Question: I am trying to get a better understanding of relational databases and there is something that I keep bumping into and don't understand. Let's take this two tables:

In this case 'Login.ID' is the primary key with 'auto_increment' set and 'Profile.ID_LOGIN' is the foreign key. When a user is created and its username and password are stored in the 'login' database does the 'ID' corresponding to the current username and password get automatically added into 'ID_LOGIN' or do I have to create a SQL statement to do this?
If I have to create a SQL statement how should I approach adding the 'ID_LOGIN' to make sure I am adding it correctly?
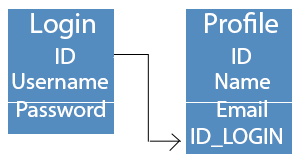
Answer: Strictly speaking, having a foreign key is just a field in one table which is a place to store a reference to a record in another table. So your code has to populate both tables and set the foreign key.
Databases have features for foreign key constraints, which are helpful to forbid database operations which would leave a foreign key where there is no record in the other table referenced by the value in the foreign key.
The really handy thing about maintaining a foreign key in an SQL database is that you can easily do a join to get the related data when you need it in a query.
BTW, Ruby on Rails manages foreign keys for you using associations. So if you program in Ruby on Rails, it will set the foreign keys for you and often do the joins you need.